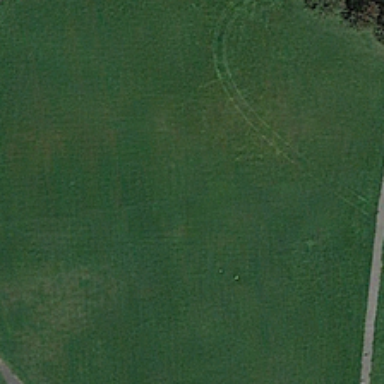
The meadow is green ,smooth and endless .